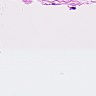
Metastatic tissue present: no